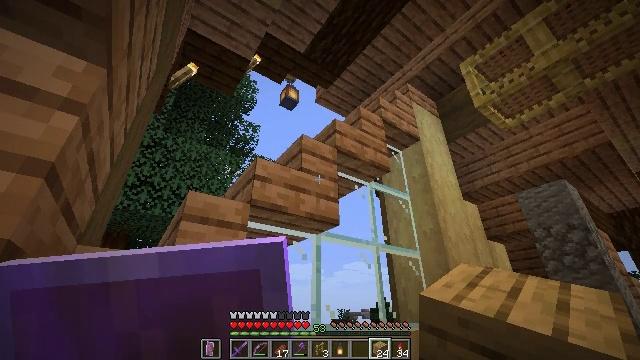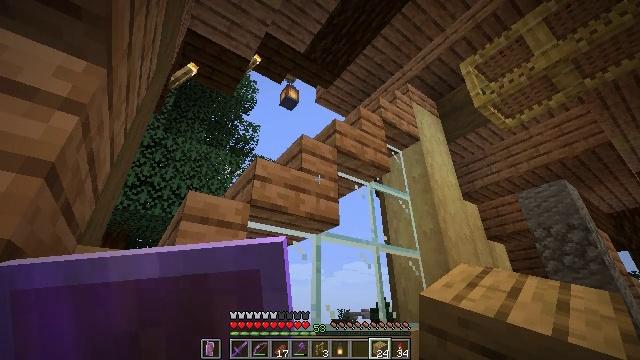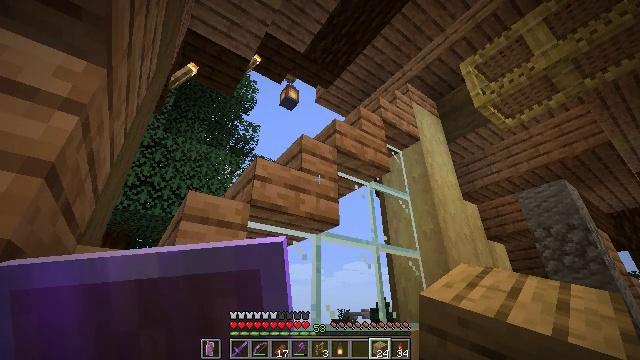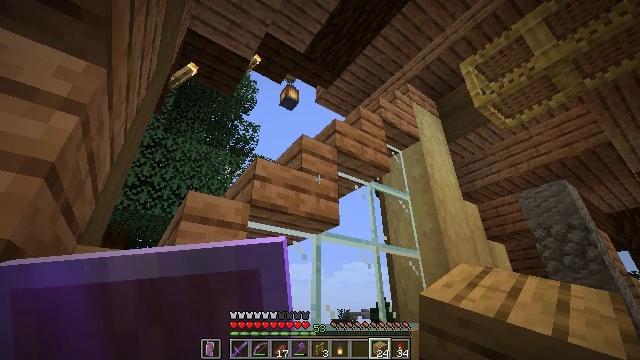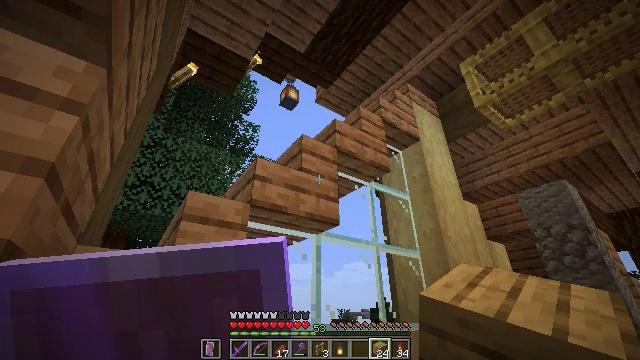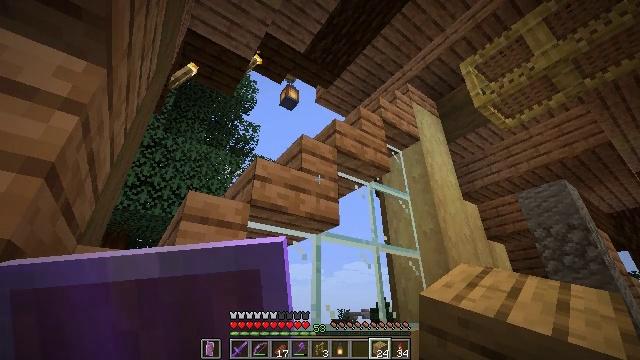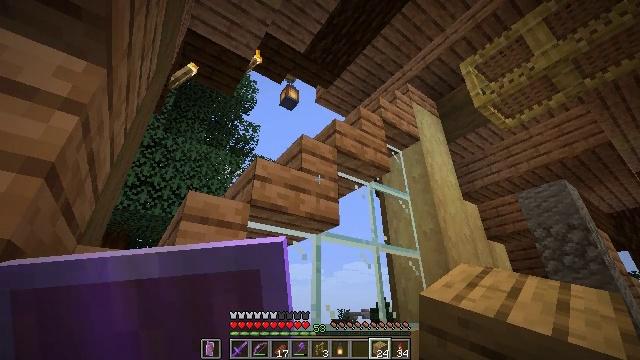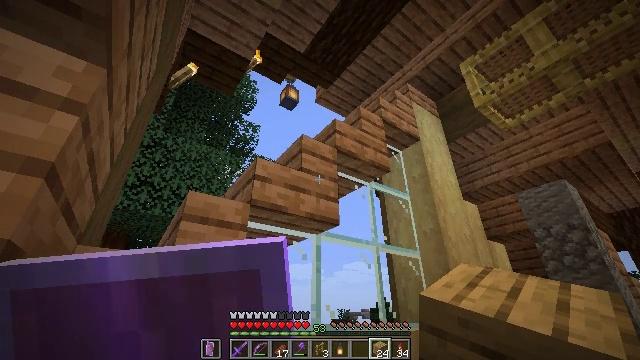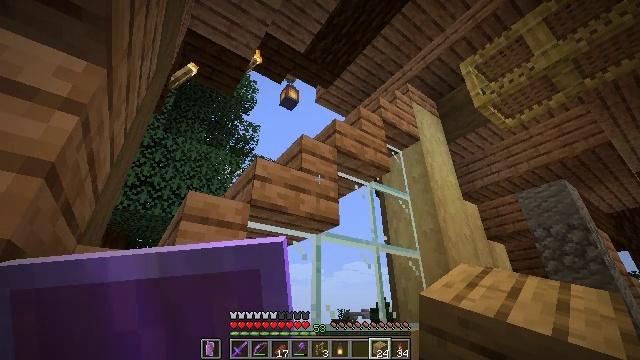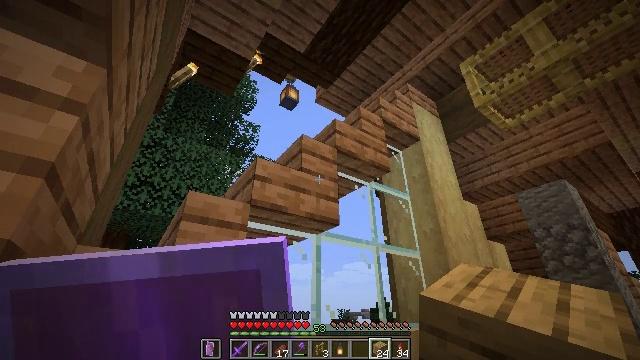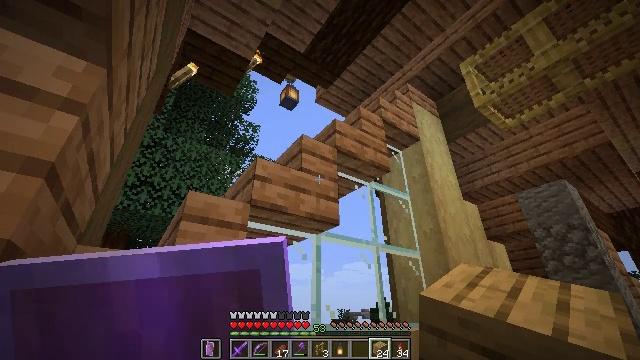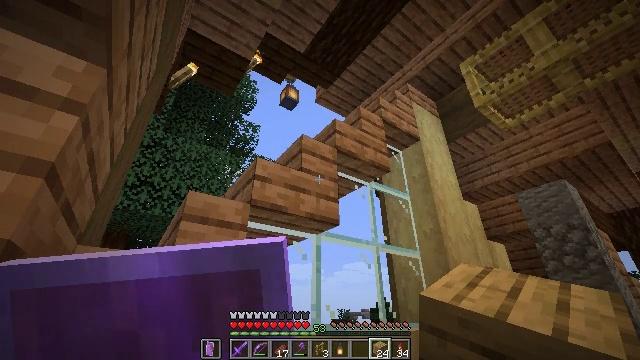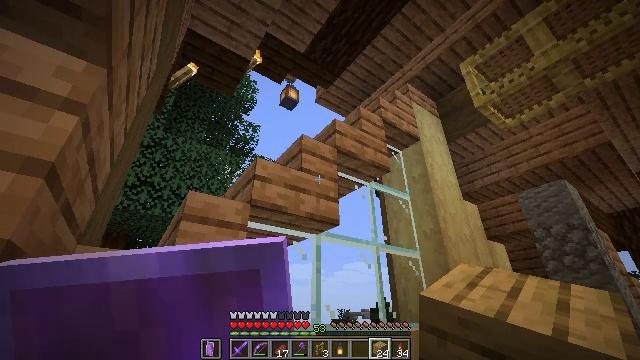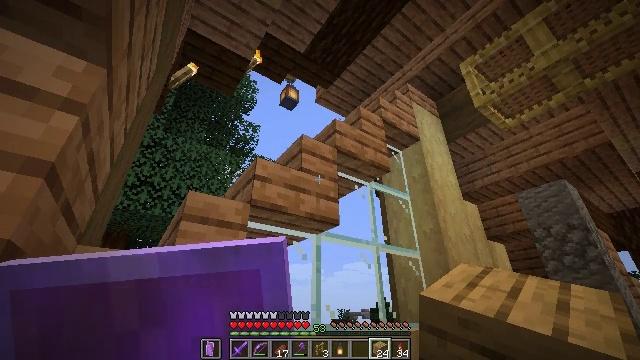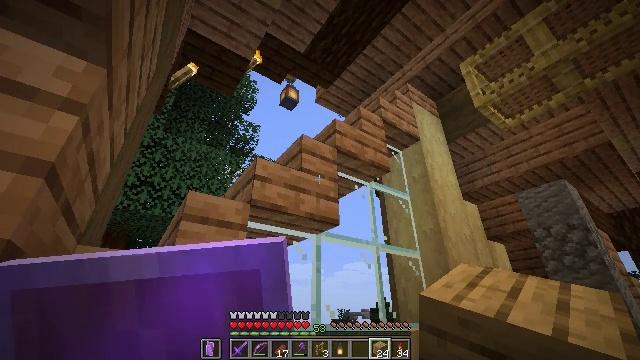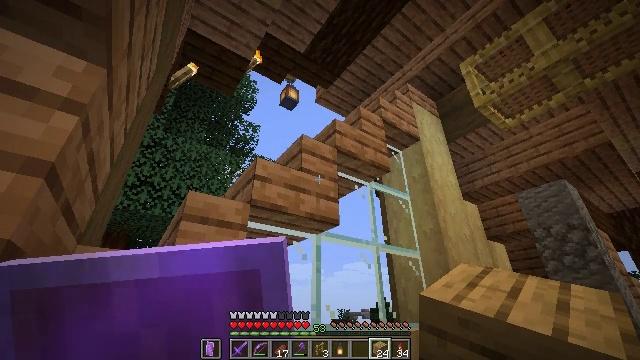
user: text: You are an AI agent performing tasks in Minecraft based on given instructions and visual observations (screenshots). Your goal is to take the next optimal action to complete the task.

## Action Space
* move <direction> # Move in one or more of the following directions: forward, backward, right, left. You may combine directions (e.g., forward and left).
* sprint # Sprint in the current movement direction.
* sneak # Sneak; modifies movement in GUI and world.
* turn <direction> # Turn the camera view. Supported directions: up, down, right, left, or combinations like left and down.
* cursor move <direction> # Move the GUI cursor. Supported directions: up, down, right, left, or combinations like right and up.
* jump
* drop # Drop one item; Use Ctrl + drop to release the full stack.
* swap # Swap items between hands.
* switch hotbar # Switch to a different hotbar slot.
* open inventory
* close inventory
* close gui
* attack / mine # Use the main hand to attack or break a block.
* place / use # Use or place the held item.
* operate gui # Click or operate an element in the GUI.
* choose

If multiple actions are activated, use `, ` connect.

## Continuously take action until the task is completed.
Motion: motion action
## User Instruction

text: Remove jungle stairs from their place.
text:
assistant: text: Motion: no_op
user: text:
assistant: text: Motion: no_op
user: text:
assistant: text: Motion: no_op
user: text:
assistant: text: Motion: no_op
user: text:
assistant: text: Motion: no_op
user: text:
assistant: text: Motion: no_op
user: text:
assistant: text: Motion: no_op
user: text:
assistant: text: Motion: no_op
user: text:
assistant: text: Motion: no_op
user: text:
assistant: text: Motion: no_op
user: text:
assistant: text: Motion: no_op
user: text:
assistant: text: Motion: no_op
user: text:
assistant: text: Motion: no_op
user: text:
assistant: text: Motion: no_op
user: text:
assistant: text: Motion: no_op
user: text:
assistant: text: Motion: no_op
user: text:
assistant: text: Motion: no_op
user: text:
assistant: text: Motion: no_op
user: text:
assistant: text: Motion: no_op
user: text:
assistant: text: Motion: no_op
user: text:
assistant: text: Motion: no_op
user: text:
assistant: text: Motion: no_op
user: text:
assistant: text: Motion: no_op
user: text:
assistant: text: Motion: no_op
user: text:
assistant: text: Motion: no_op
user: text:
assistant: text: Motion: no_op
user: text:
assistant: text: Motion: no_op
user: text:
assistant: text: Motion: no_op
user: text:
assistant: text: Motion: no_op
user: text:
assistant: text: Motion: no_op